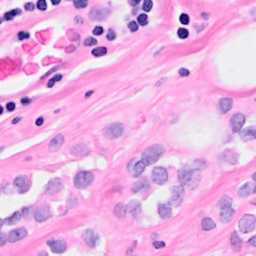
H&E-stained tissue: Breast